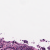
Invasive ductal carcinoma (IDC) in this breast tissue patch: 1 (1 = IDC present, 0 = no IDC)